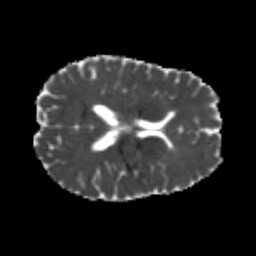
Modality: MD
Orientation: axial
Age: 25
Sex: male
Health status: healthy
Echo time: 0.074 s